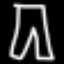
Label: pants